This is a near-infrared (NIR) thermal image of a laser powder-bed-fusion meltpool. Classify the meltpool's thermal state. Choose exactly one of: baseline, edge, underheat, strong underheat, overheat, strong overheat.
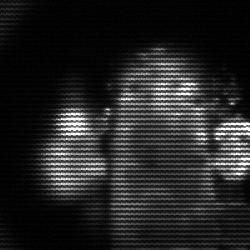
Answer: strong underheat